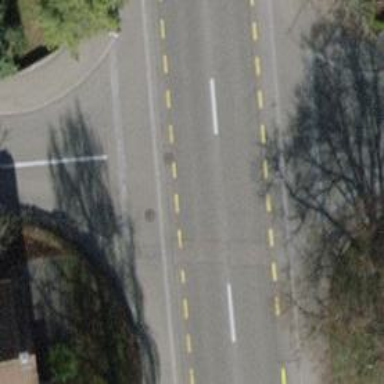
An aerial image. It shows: Unmarked road crossing.